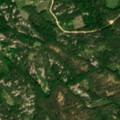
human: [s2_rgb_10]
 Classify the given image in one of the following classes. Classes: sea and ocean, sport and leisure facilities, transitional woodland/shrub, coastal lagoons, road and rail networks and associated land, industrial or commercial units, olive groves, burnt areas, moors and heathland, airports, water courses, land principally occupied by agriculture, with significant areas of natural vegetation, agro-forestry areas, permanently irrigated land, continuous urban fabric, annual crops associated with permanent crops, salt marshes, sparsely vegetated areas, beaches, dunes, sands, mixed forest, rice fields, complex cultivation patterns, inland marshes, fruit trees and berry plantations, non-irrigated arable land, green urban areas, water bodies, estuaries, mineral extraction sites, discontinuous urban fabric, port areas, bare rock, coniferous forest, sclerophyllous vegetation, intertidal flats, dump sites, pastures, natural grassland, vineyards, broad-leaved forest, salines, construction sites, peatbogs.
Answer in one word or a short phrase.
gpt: coniferous forest